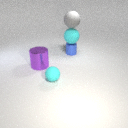
large purple metal cylinder behind small cyan rubber sphere